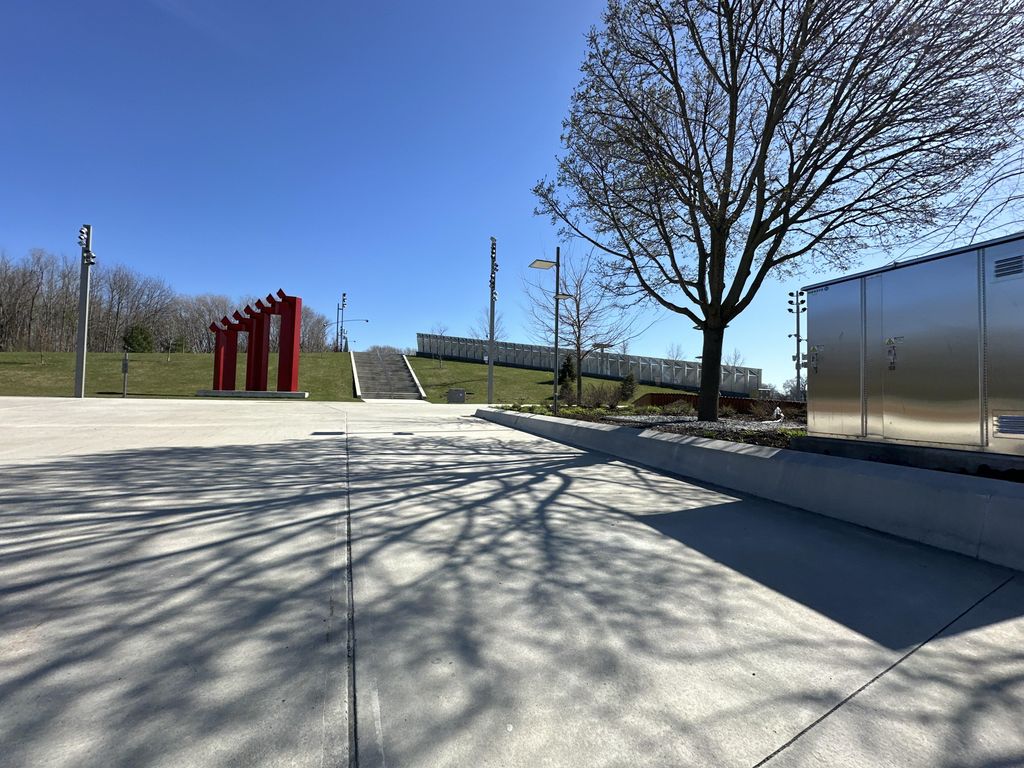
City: montreal